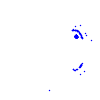
Particle: proton